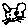
Label: cat